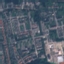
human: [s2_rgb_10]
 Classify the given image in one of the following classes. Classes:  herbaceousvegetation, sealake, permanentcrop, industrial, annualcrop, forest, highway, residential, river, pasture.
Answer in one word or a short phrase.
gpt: Residential